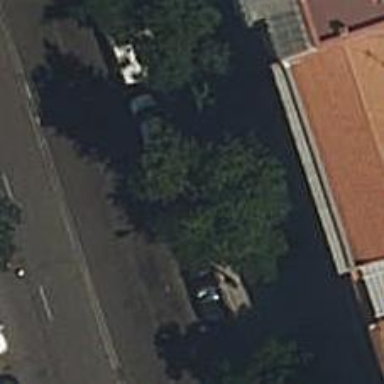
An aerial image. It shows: Motorcycle parking area.